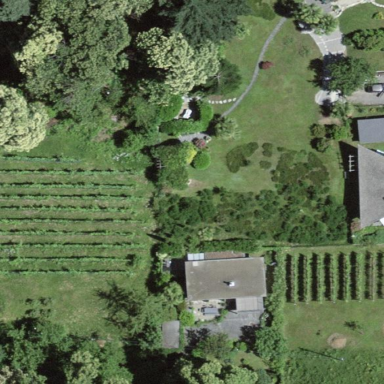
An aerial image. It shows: Beautiful vineyard in the countryside.